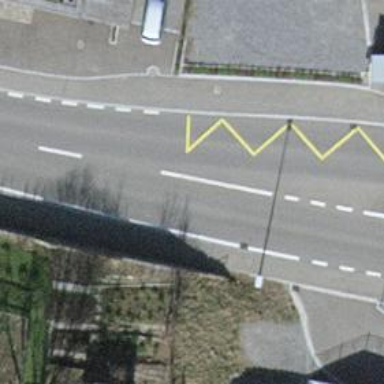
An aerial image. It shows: Public transport stop position.